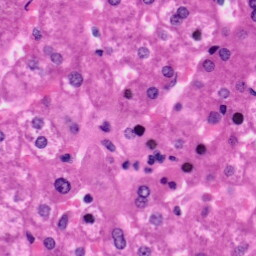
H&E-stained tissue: Liver